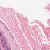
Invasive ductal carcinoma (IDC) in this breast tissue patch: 0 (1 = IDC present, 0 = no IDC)